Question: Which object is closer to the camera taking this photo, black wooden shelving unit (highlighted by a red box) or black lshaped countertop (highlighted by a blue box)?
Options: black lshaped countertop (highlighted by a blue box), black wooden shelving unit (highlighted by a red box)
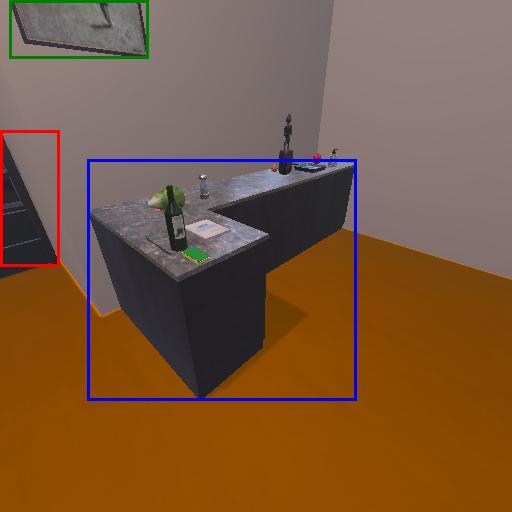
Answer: black lshaped countertop (highlighted by a blue box)